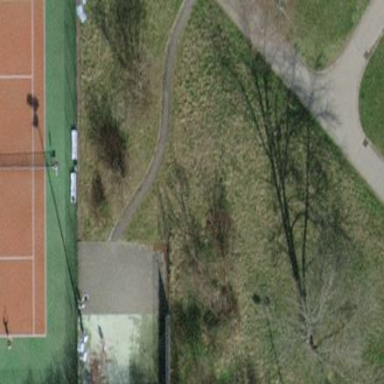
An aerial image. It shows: Tennis court on pitch.